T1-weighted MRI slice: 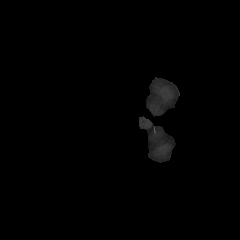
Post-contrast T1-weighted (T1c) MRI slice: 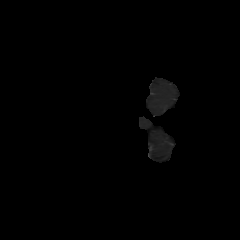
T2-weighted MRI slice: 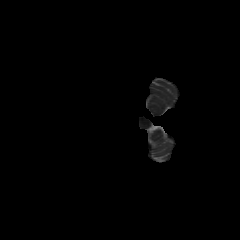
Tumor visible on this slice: no